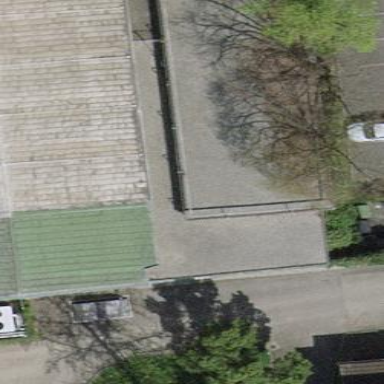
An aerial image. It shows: Building with sports hall used for leisure activities.